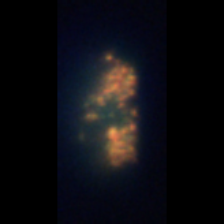
Taxon: Unknown_detritus
Group: Unknown